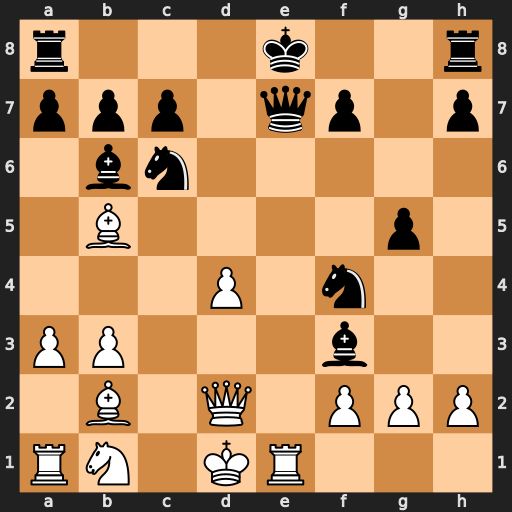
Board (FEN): r3k2r/ppp1qp1p/1bn5/1B4p1/3P1n2/PP3b2/1B1Q1PPP/RN1KR3
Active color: w
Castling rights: kq
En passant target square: -
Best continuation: gxf3 Ne6 d5 O-O-O Bxh8